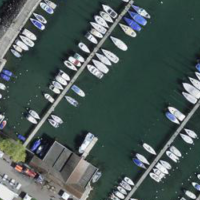
EUNIS habitat code: 14
Species observed at this site:
Podiceps cristatus